Field crop: maize
Growth stage: 2
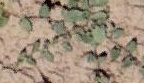
Species: convolvulus